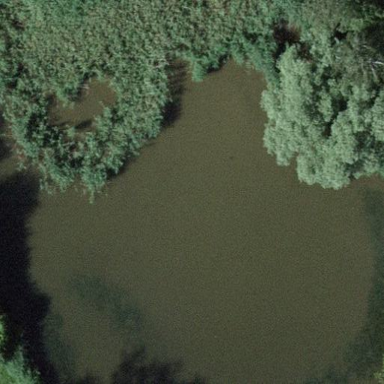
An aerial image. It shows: Pond with natural water.